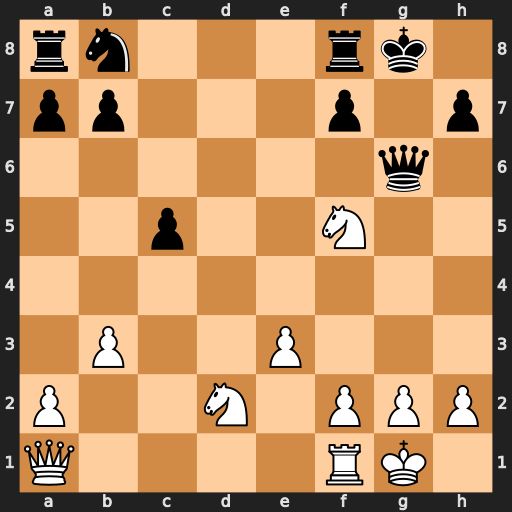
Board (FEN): rn3rk1/pp3p1p/6q1/2p2N2/8/1P2P3/P2N1PPP/Q4RK1
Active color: w
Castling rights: -
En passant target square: -
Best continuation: Ne7#